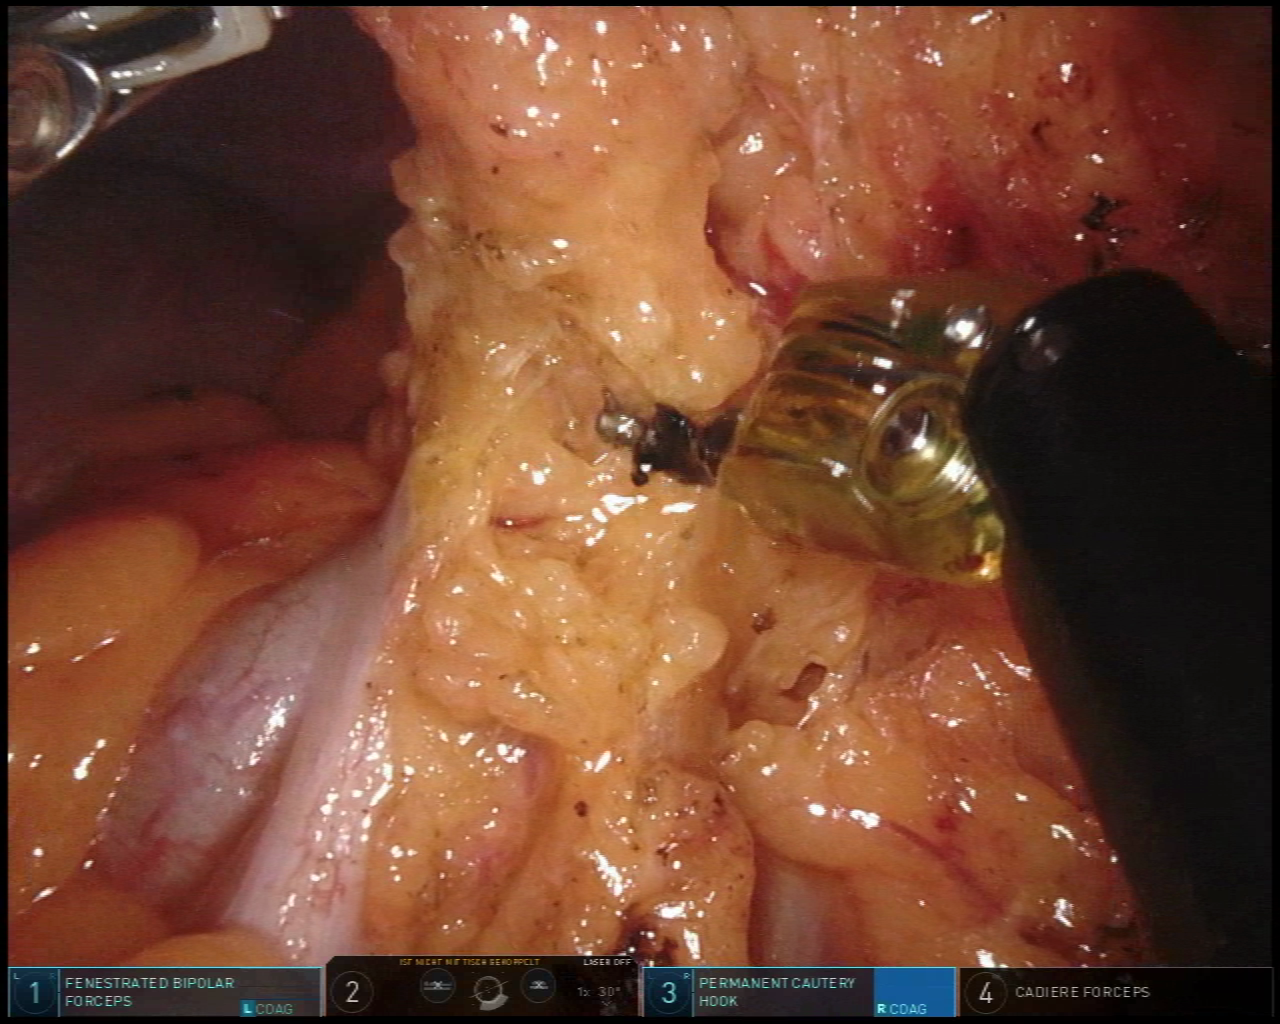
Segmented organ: stomach
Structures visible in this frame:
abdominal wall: yes
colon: yes
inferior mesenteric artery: no
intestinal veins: no
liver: no
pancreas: no
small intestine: no
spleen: no
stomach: yes
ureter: no
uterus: no
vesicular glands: no